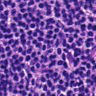
Metastatic tissue present: no